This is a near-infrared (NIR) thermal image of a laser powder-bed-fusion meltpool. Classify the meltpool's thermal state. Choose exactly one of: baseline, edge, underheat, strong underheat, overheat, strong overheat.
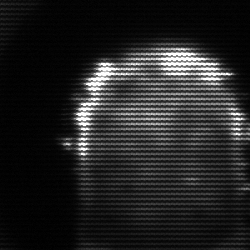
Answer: baseline